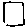
Label: square